Question: I'm using a WordPress theme with a vertical navigation menu.
I'd like to add a colored dot to the left of the active menu item like on the image below. How could I do that?
Below is the CSS code controlling the active menu item.
'''
.vertical_menu_toggle .second .inner ul li.current_page_item a {
}
'''

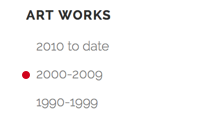
Answer: Taking into consideration the extra classes in your case: '.vertical_menu_toggle .second .inner' which play no important role here.
1. First I removed the default bullet points using list-style: none.
2. Then I used the Unicode character "*" (U+2022:Bullet) as bullet point but in case of inactive list item, its visibility is set to hidden using visibility: hidden.
'''
.vertical_menu_toggle .second .inner ul {
list-style: none; /* hide default bullets for all list items*/
padding: 0;
margin: 0;
}
/*put red dot before all the active list items*/
.vertical_menu_toggle .second .inner ul li.current_page_item:before {
content: "* "; /*don't miss the space*/
color: red;
}
/*put dot but make it invisible before the inactive list items*/
.vertical_menu_toggle .second .inner ul li:not(.current_page_item):before {
content: "* "; /*don't miss the space*/
visibility: hidden;
}
/***extra***/
/*not absolutely important*/
h3 {
font-family: Impact, sans-serif;
font-size: 36px;
}
li {
font-family: monospace;
font-weight: bold;
font-size: 24px;
}
.vertical_menu_toggle .second .inner ul li {
padding-left: 1em;
text-indent: -.7em;
}
'''
'''
<h3>Art Works</h3>
<div class="vertical_menu_toggle">
<div class="second">
<div class="inner">
<ul>
<li>2010 to date</li>
<li class="current_page_item">2000 to 2009</li>
<li>1990 to 1999</li>
</ul>
</div>
</div>
</div>
'''